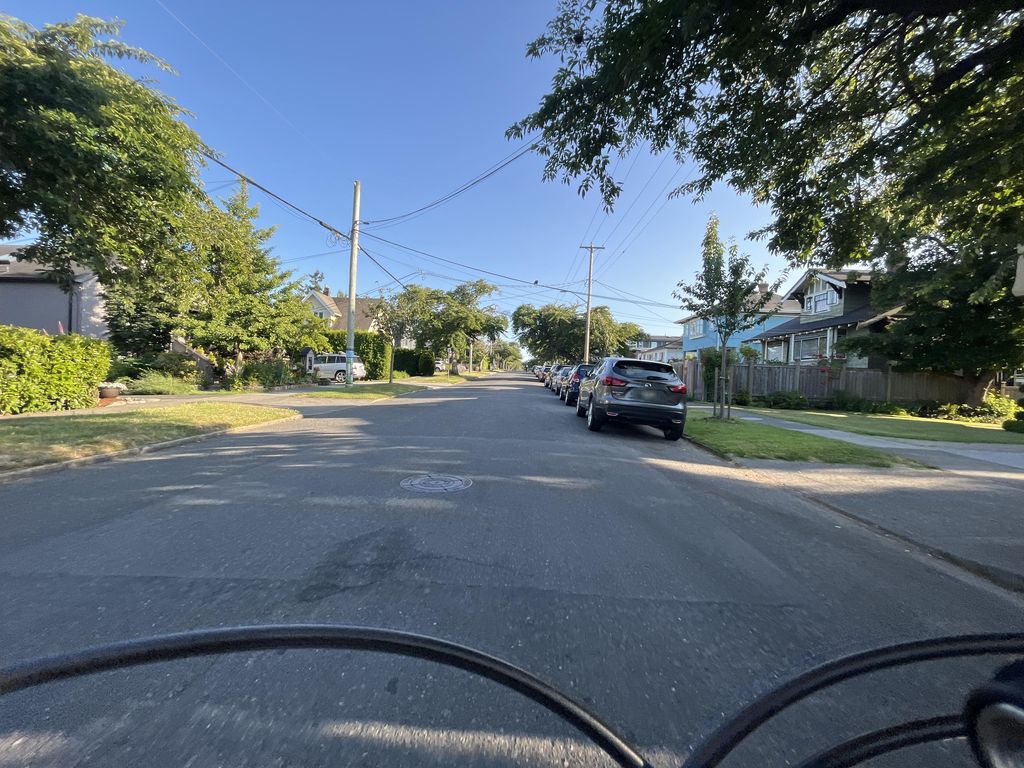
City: victoria